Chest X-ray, AP view. Patient: 55 years old, sex M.
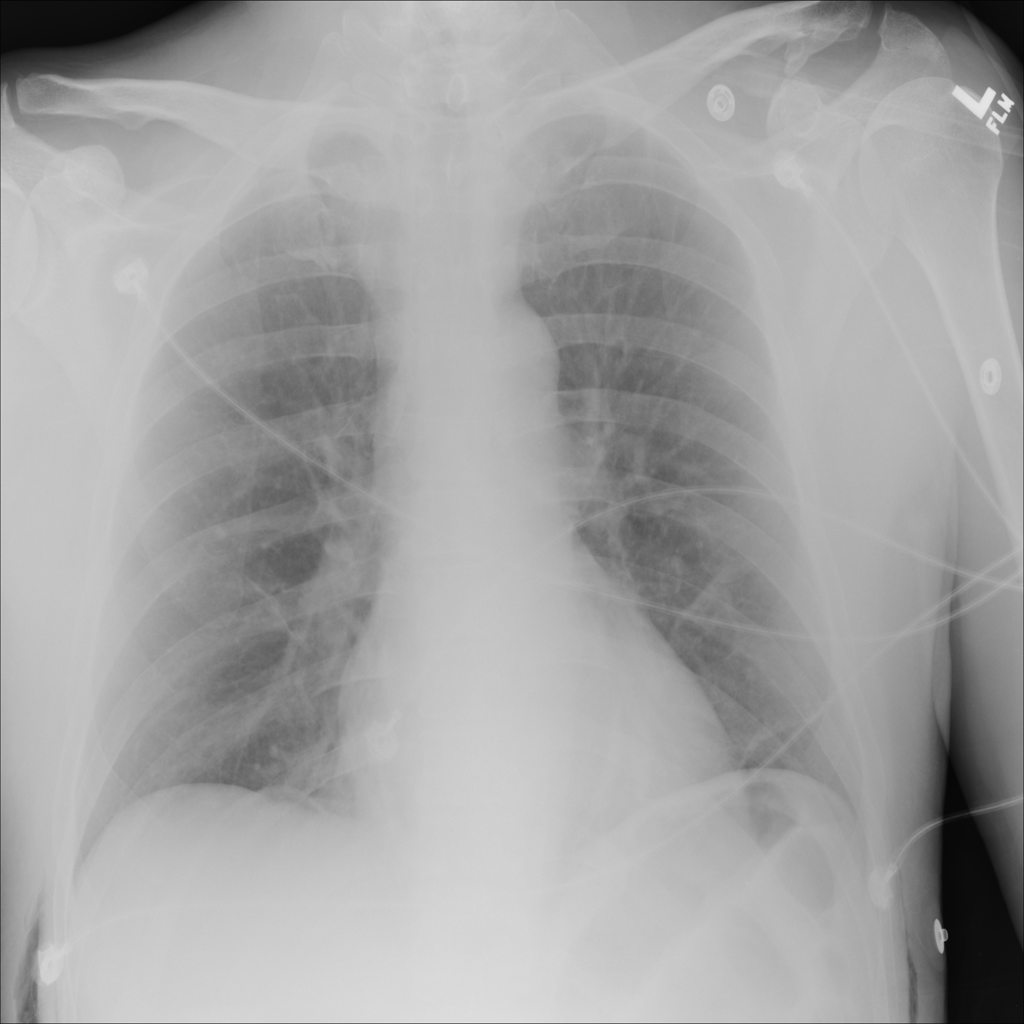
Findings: No Finding